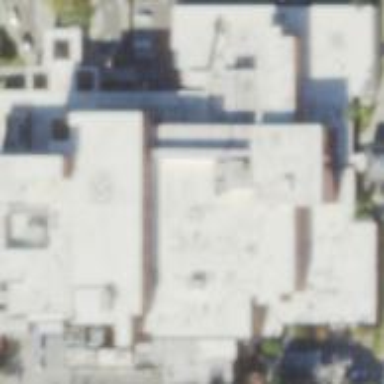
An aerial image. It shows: Clinic building providing healthcare services.